Question: A have a application with two threads. Its a network controlled game,
- -
Code:
'''
class SingleTCPHandler(SocketServer.StreamRequestHandler):
def handle(self):
try:
while True:
sleep(0.06)
message = self.rfile.readline().strip()
my_event = pygame.event.Event(USEREVENT, {'control':message})
print message
pygame.event.post(my_event)
'''
- - -
This is how the game looks. The control messages are just speeds for the little square.

For the purpose of debug i connect to the server from a virtual machine with:
'''
ncat 192.168.56.1 2000
'''
And then send control messages. In production, these messages will be sent every 50ms by an Android device.
In my debug environment, i manually type messages with a period of a few seconds. During the time i don't type anything the game gets rendered many times. What happens is that the 'message' (in server code) is constantly rendered with the previously received value.
I send the following:
'''
1:0.5
'''
On the console where the app is started i receive the following due to line 'print message' in Server code:
'''
alan@alan ~/.../py $ python main.py
1:0.5
'''
What the game does is it acts as it is constantly (with the period it renders, and not every few seconds as i type) receiving this value.
SInce that is happenig i would expect that the 'print message' which is in 'while True' also outputs constantly and that the output is:
'''
alan@alan ~/.../py $ python main.py
1:0.5
1:0.5
1:0.5
1:0.5
....
'''
However that is not the case. Please advise (I'm also open for proposals to what to change the subject to if it isn't explanatory enough)
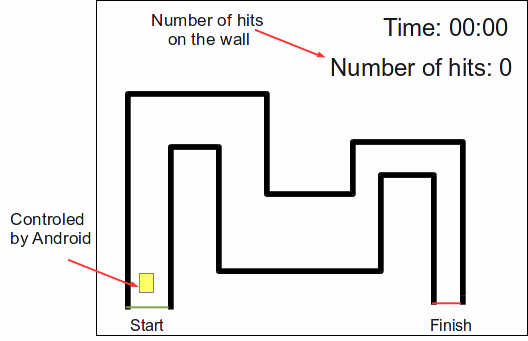
Answer: Your 'while True' loop is polling the socket, which is only going to get messages when they are sent; it has no idea or care what the downstream event consumer is doing with those messages, it is just going to dispatch an event for and print the contents of the next record on the socket queue every .6 seconds. If you want the game to print the current command every render loop, you'll have to put the 'print' statement in the render loop itself, not in the socket poller. Also, since you seem to want to have the last command "stick" and not post a new event unless the user actually inputs something, you might want to put an 'if message:' block around the event dispatch code in the socket handler you have here. Right now, you'll send an empty event every .6 seconds if the user hasn't provided you any input since the last time you checked.
I also don't think it's probably advisable to put a 'sleep', or the loop you have for that matter, in your socket handler. The 'SocketServer' is going to be calling it every time you receive data on the socket, so that loop is effectively being done for you, and all doing it here is going to do is open you up to overflowing the buffer, I think. If you want to control how often you post events to pygame, you probably want to do that by either blocking events of a certain type from being added if there is already 1 queued, or by grabbing all events of a given type from the queue each game loop and then just ignoring all but the first or last one. You could also control it by checking in the handler if it has been some amount of time since the last event was posted, but then you have to make sure the event consumer is capable of handling an event queue with multiple events waiting on it, and does the appropriate queue flushing when needed.
Edit:
<URL>:
> The difference is that the readline() call in the second handler will call recv() multiple times until it encounters a newline character, while the single recv() call in the first handler will just return what has been sent from the client in one sendall() call.
So yes, reading the whole line is guaranteed. In fact, I don't think the 'try' is necessary either, since this won't even be called unless there is input to handle.